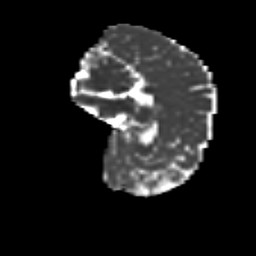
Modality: MD
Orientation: sagittal
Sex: female
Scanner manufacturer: siemens
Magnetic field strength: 3 T
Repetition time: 5 s
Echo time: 0.071 s